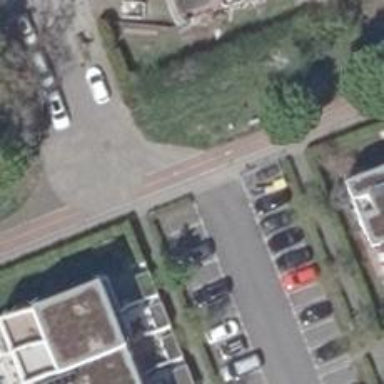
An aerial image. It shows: Road serving as parking aisle.